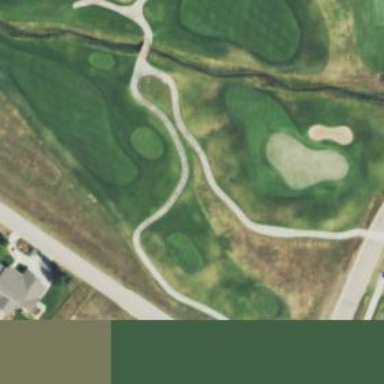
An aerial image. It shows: Path for both roads and golfers.